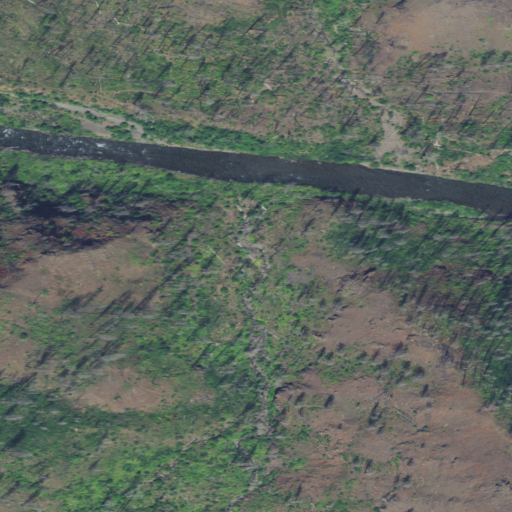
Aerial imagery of valley in Oregon named Cross Canyon containing shrub, grassland, and evergreen forest